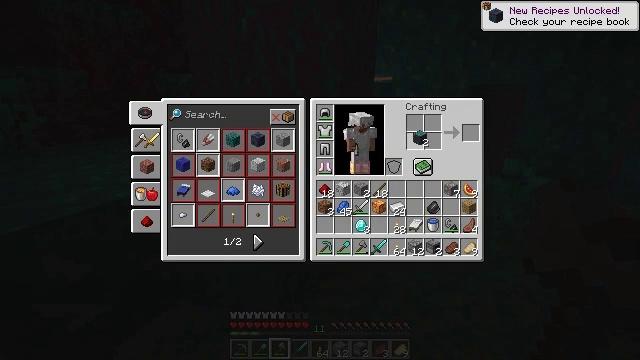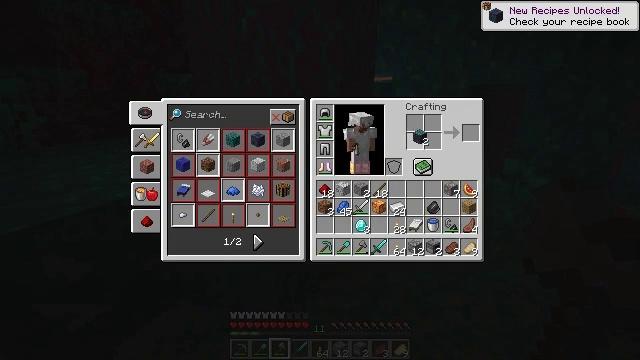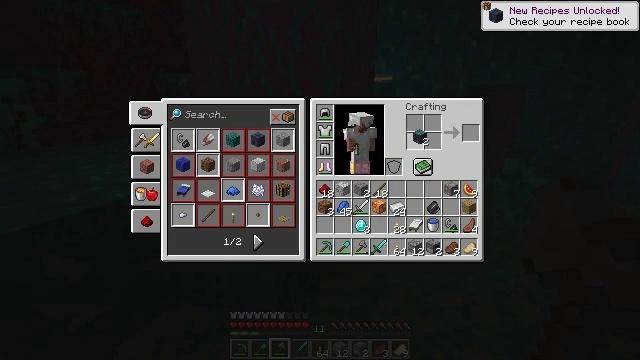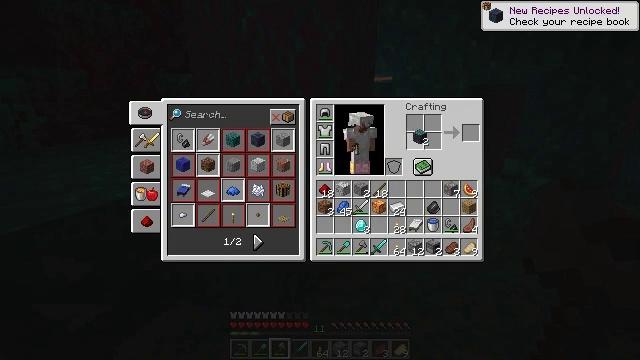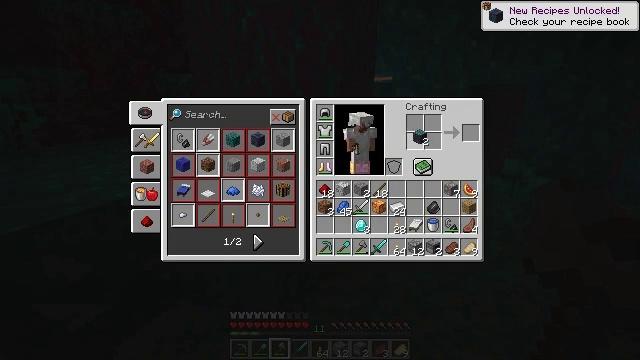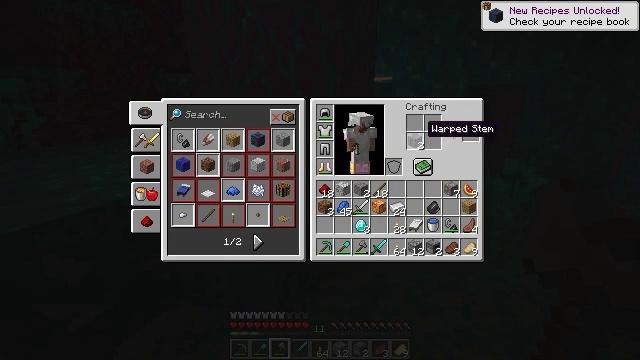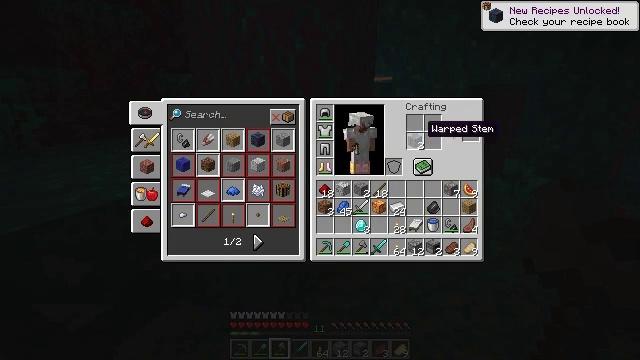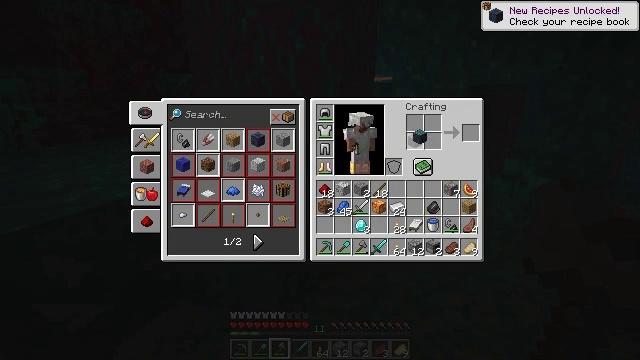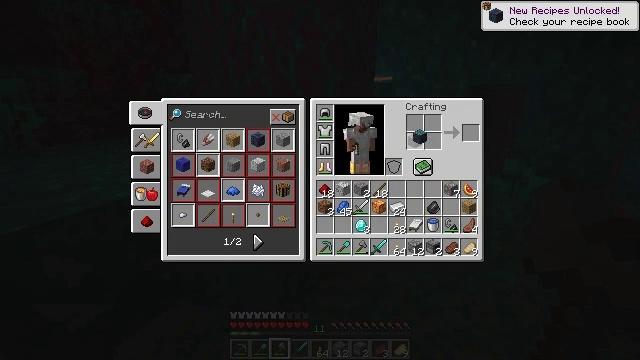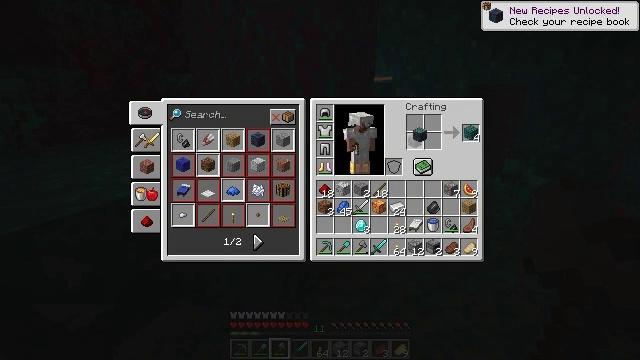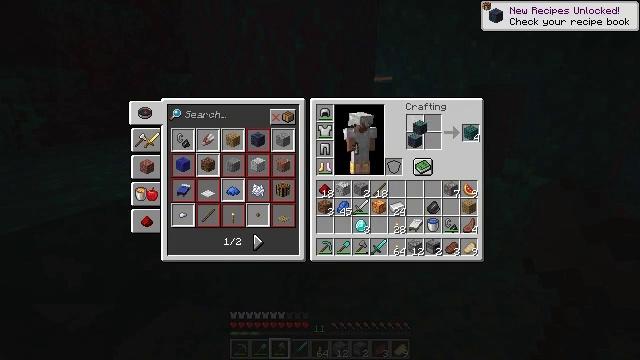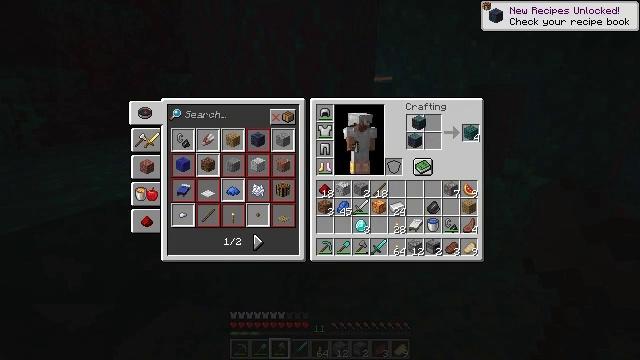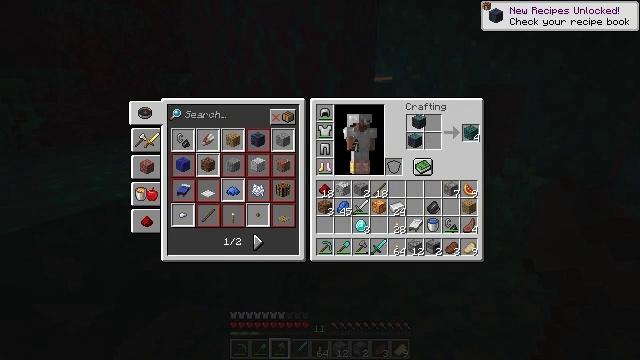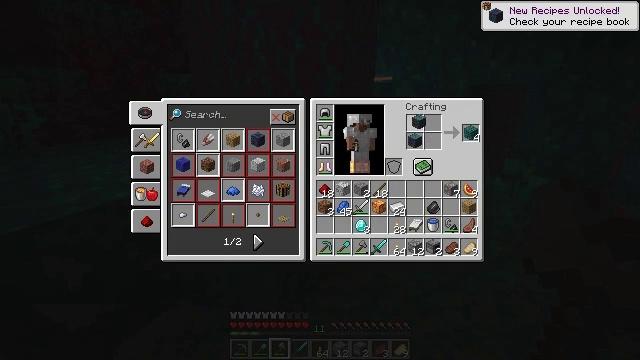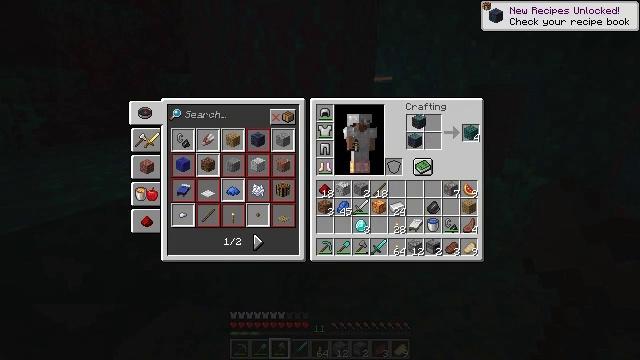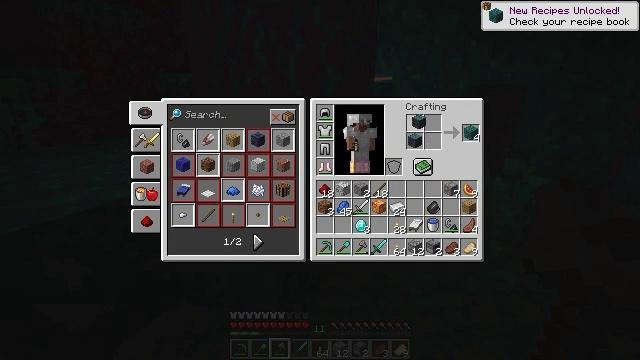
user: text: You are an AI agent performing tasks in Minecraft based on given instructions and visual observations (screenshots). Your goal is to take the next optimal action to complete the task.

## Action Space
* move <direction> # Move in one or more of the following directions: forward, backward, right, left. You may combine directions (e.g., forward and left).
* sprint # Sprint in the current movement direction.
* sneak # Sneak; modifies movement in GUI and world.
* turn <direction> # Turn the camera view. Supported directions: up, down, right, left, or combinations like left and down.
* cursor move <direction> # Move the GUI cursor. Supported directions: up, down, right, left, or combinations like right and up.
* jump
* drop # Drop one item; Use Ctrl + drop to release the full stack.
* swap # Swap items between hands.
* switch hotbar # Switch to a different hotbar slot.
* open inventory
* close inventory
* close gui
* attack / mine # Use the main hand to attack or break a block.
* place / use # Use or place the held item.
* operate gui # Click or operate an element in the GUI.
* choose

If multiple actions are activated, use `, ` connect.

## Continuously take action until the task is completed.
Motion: motion action
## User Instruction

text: Use a crafting table to craft warped planks from warped stem.
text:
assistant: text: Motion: no_op
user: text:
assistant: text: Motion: operate gui
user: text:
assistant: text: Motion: operate gui
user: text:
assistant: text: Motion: operate gui
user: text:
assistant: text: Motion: no_op
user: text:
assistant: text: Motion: no_op
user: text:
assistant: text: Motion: choose
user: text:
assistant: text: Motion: choose
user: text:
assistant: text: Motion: choose
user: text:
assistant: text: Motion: cursor move up
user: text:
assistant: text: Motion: no_op
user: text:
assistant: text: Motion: no_op
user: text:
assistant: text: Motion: no_op
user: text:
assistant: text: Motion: operate gui
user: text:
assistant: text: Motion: operate gui
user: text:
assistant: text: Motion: operate gui
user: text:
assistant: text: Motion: no_op
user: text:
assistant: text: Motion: no_op
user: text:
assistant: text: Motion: no_op
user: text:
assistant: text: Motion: no_op
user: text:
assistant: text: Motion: no_op
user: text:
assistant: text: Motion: no_op
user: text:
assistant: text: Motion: no_op
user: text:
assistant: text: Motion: no_op
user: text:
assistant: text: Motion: cursor move right
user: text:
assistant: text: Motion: cursor move right
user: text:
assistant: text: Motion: cursor move right
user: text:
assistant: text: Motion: no_op
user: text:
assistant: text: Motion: no_op
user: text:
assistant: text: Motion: cursor move left